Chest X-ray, PA view. Patient: 43 years old, sex F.
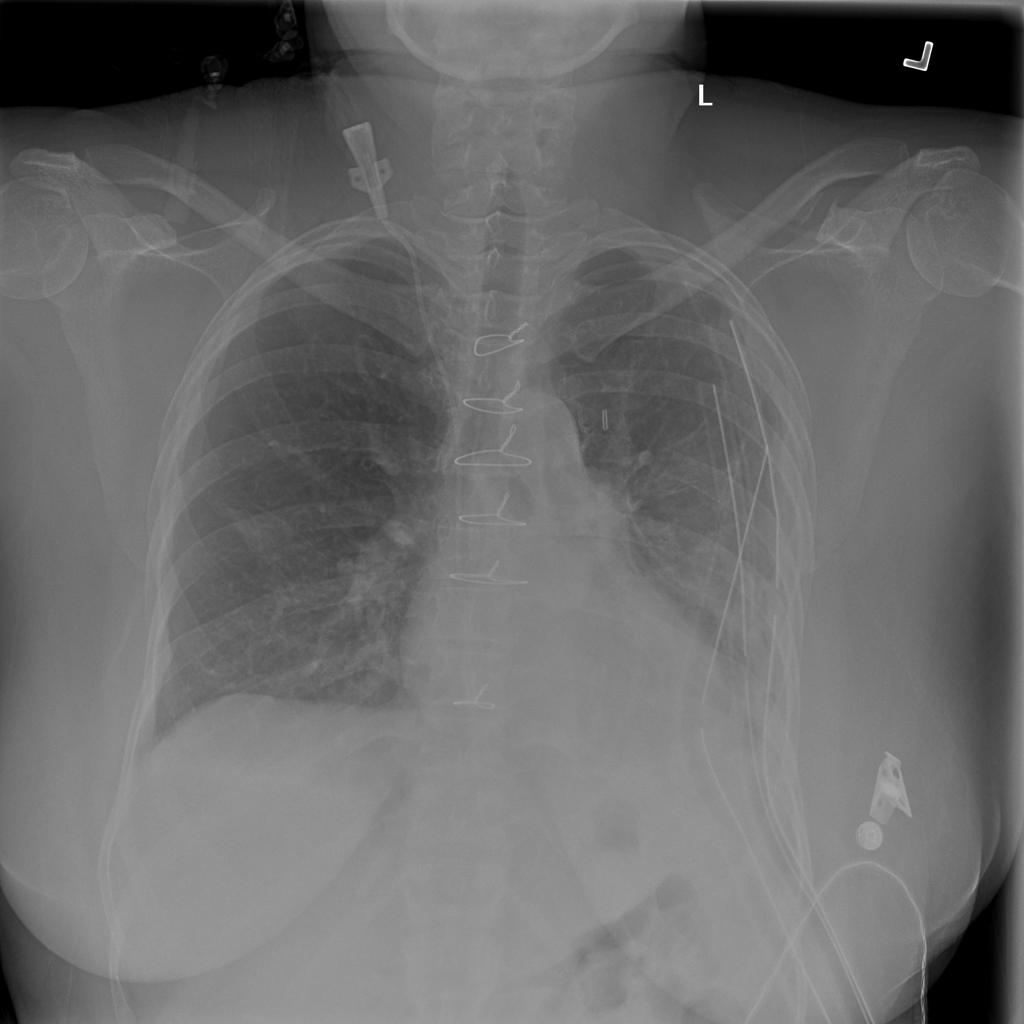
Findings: No Finding